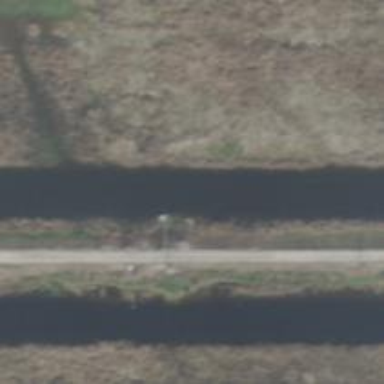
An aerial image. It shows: Canal.